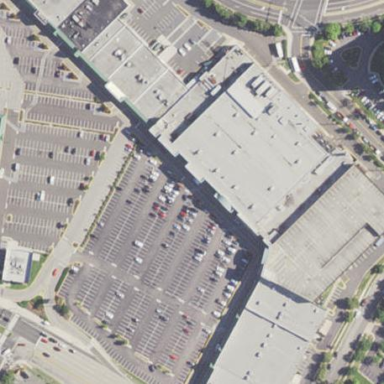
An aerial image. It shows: Commercial area.